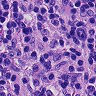
Metastatic tissue present: no